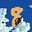
Label: 8